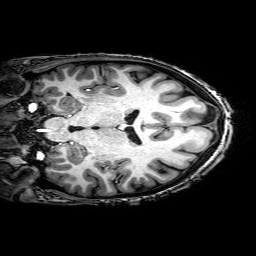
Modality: T1w
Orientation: coronal